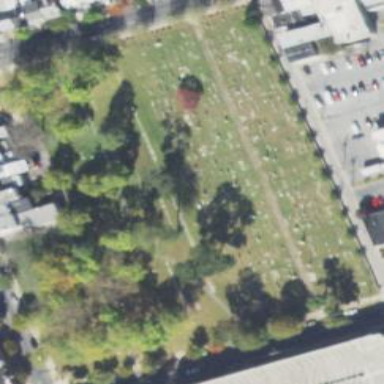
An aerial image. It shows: Cemetery.